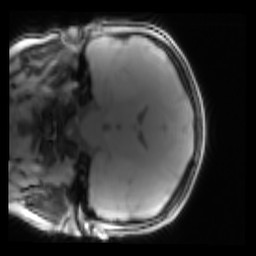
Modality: PDw
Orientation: coronal
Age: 24
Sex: female
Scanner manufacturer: siemens
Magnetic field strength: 3 T
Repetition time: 0.25 s
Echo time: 0.00103 s